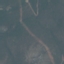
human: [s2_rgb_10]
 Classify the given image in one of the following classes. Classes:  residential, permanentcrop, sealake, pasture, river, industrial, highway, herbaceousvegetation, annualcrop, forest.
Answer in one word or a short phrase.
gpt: HerbaceousVegetation